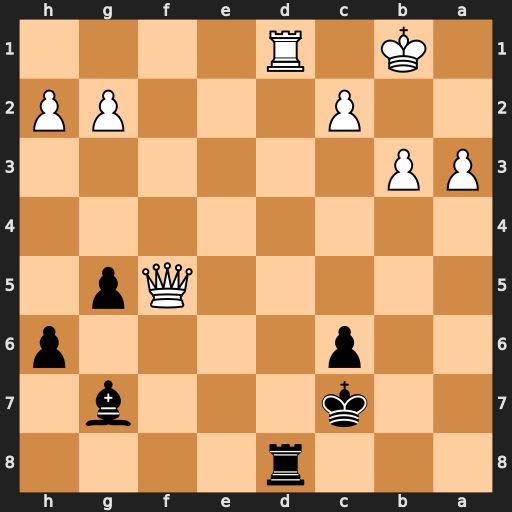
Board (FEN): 3r4/2k3b1/2p4p/5Qp1/8/PP6/2P3PP/1K1R4
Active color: b
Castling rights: -
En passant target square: -
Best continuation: Rxd1+ Ka2 Ra1#